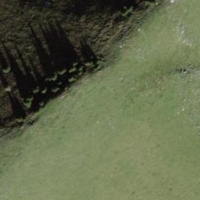
EUNIS habitat code: 23
Species observed at this site:
Plantago media